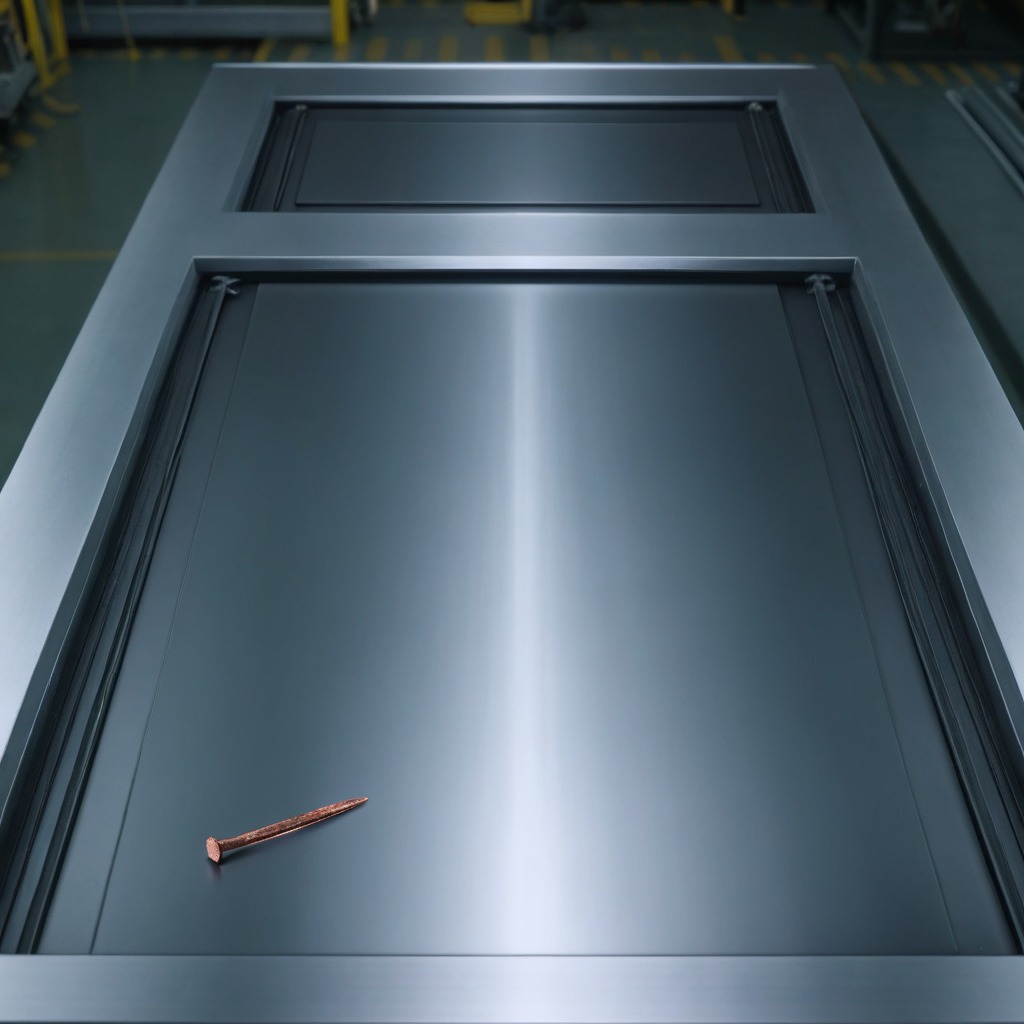
A nail lying on the metal table in a machine shop under fluorescent lights